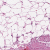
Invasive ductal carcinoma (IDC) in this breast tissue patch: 0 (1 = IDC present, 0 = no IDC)